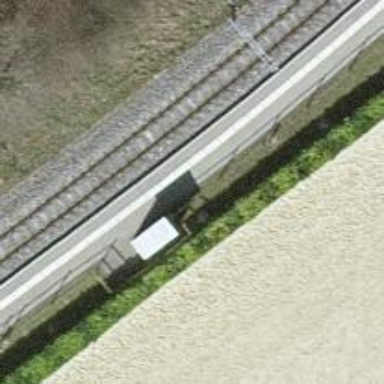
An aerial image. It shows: Halt on the railway.